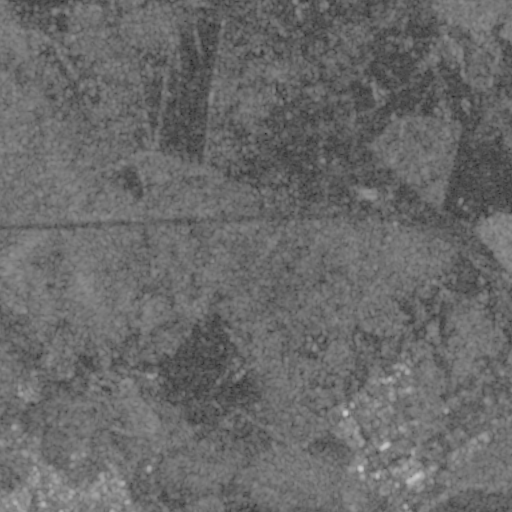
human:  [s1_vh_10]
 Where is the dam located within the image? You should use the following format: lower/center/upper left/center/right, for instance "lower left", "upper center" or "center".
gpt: The dam is located in the upper right of the image.
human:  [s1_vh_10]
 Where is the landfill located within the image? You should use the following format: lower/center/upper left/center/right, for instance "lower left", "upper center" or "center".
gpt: The landfill is located in the lower right of the image.
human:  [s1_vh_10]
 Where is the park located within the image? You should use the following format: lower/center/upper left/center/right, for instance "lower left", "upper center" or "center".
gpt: The park is located in the lower left of the image.
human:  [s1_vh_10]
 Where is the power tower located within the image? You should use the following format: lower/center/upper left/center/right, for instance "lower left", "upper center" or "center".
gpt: The power tower is located in the lower left of the image.
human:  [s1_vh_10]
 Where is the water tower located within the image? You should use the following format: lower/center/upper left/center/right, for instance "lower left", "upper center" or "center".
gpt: The water tower is located in the lower center of the image.
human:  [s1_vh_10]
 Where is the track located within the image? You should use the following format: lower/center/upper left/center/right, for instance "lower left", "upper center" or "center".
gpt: There is no track in the image.

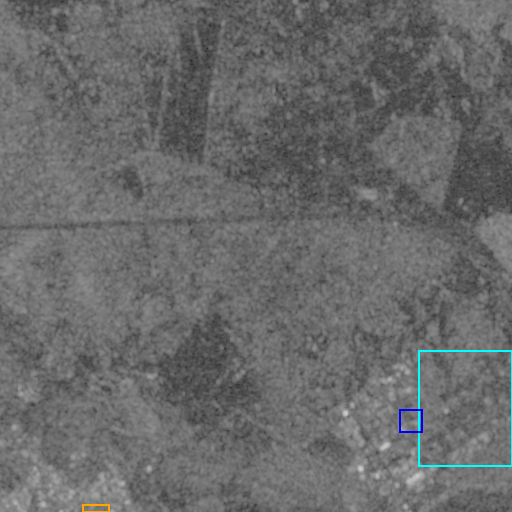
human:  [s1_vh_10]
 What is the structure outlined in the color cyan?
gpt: The structure outlined in cyan is a crop field.
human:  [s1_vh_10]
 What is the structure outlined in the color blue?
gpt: The structure outlined in blue is a landfill.
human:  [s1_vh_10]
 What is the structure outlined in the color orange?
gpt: The structure outlined in orange is a park.
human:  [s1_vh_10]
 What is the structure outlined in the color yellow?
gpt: There is no yellow outline.